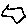
Label: hexagon